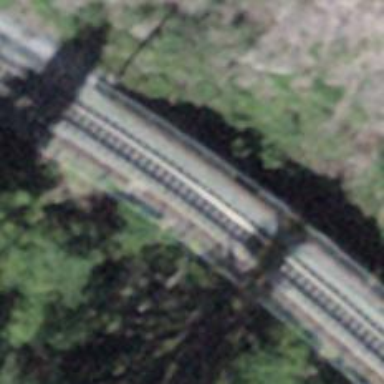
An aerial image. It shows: Narrow-gauge railway bridge with electrified contact lines over single track.